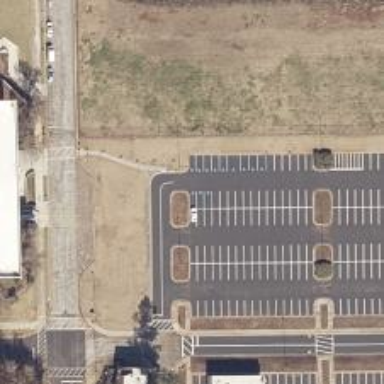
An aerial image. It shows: Parking space is available.